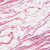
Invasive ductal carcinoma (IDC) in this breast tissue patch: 0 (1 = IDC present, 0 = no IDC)